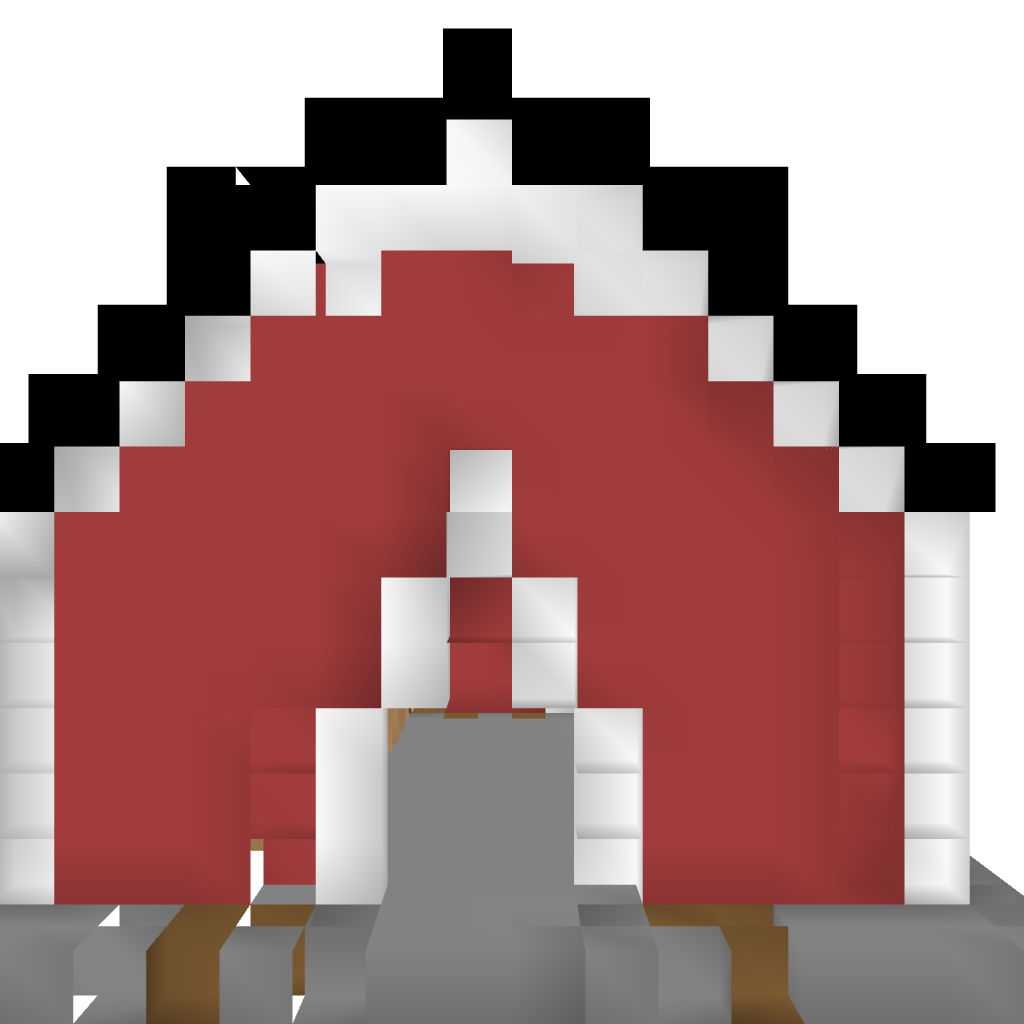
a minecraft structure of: Livestock Barn bad low quality